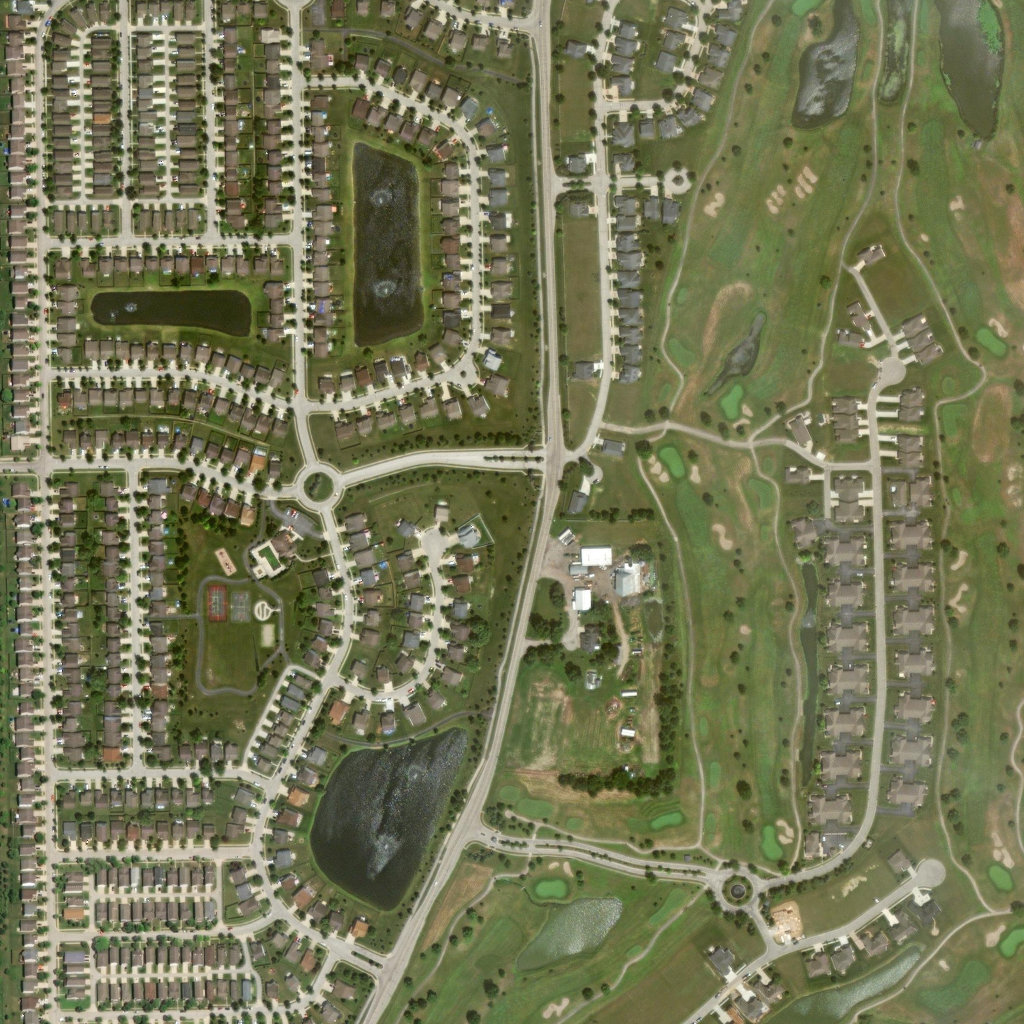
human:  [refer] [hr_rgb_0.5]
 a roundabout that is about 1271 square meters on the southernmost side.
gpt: <box>[[69, 84, 74, 89, 0]]</box>

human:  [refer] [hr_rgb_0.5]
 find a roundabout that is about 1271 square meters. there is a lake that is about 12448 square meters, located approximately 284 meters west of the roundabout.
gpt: <box>[[69, 84, 74, 89, 0]]</box>